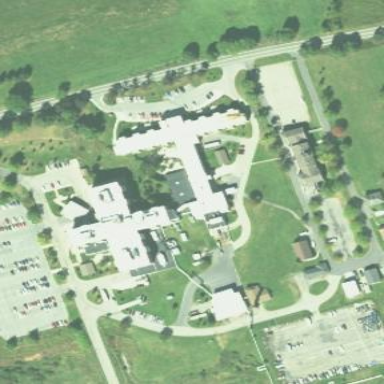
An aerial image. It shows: Nursing home building.